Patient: sex M, age 69
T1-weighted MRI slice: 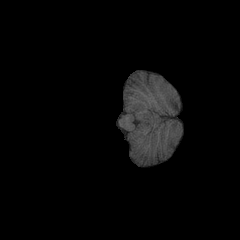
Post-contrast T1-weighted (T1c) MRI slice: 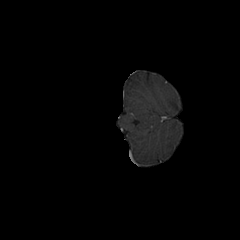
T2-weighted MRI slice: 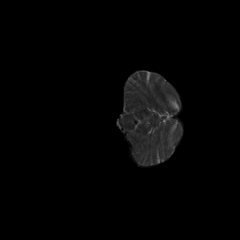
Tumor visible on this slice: no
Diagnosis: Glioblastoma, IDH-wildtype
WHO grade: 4